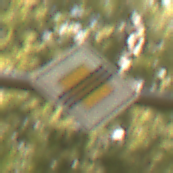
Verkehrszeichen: EndeVorfahrtsstrasse
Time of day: Midday
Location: Outdoor (Nature)
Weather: PartlyCloudy
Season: NotSpecified
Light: Natural